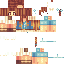
A female human skin with medium skin, wearing brown long hair dressed in a blue hoodie and brown pants, featuring a closed mouth.